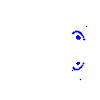
Particle: pion